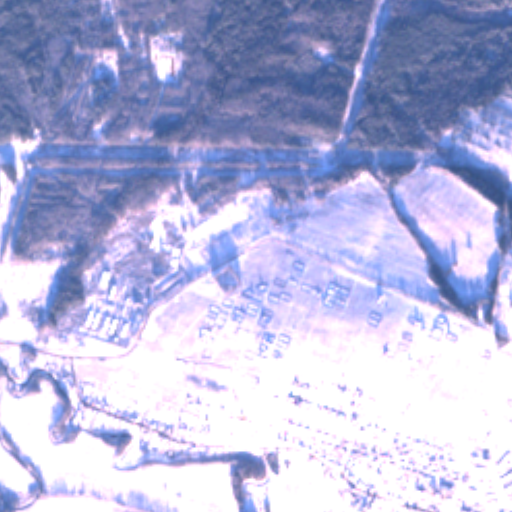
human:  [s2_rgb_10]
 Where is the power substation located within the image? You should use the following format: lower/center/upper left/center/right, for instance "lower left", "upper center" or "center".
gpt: The power substation is located in the lower left of the image.
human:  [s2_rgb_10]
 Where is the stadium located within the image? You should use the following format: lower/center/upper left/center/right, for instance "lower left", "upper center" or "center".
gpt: The stadium is located in the lower right of the image.
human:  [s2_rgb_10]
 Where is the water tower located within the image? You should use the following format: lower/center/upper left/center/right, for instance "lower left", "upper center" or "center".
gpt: The water tower is located in the lower right of the image.
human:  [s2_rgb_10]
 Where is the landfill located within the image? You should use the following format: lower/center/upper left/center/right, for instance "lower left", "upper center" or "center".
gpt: There is no landfill in the image.